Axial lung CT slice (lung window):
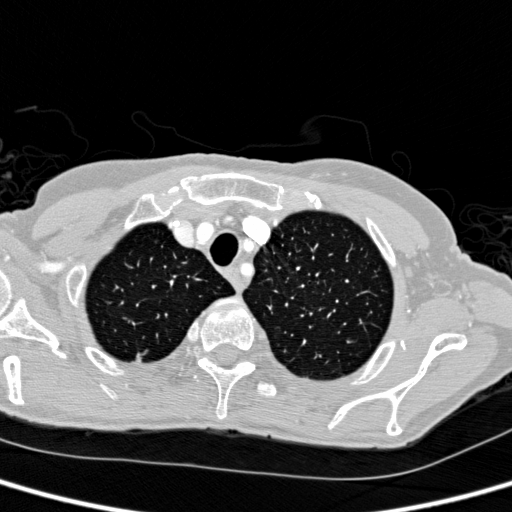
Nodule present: no